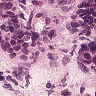
Metastatic tissue present: yes